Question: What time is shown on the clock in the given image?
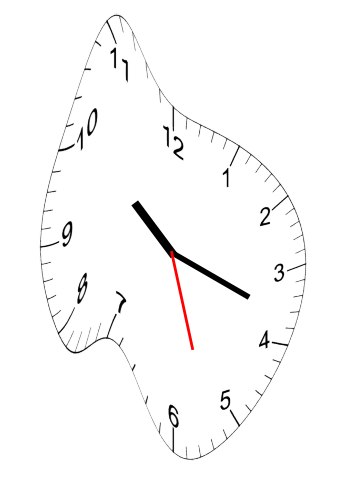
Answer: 10:18:27